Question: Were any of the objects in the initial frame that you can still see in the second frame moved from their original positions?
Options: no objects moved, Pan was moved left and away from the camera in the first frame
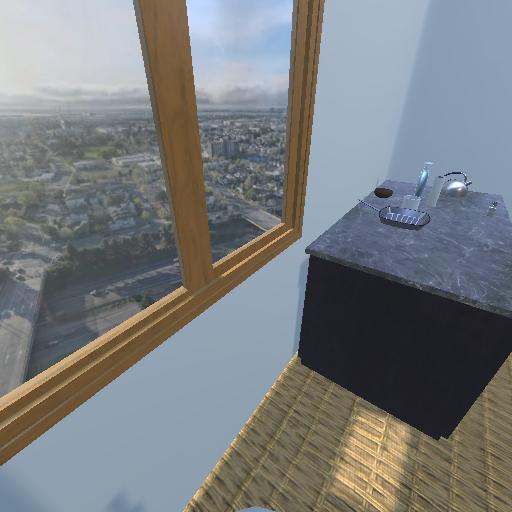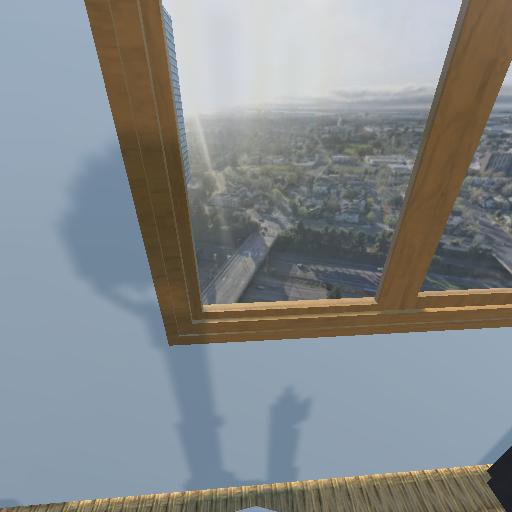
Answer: no objects moved